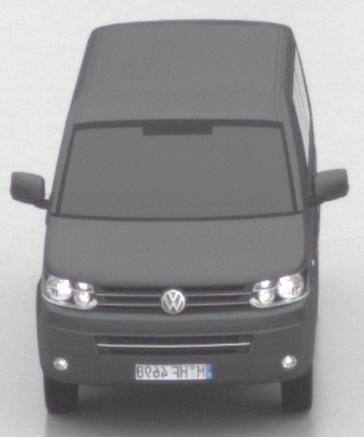
Make: VW Commercial Vehicles (Nutzfahrzeuge)
Model: T5 Multivan 2.0
Detailed model: T5 Multivan
Model produced from: 2009/09
Model produced until: 2013/06
Doors: 4
Color: gray
Road condition: wet road
Daytime: midday
Contrast: low contrast